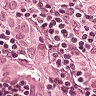
Metastatic tissue present: yes